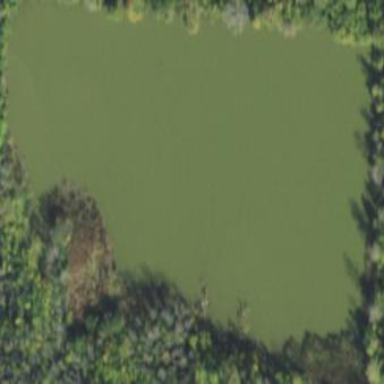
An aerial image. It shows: Natural lake or pond.